【题型】解答题　【知识点】平面几何　【难度】easy
如图, 在 $\triangle ABC$ 中, 点 $D, E, F$ 分别在边 $AB, AC, BC$ 上, 连接 $DE$、$EF$, 已知 $ED // BC$, $EF // AB$, $AD = 3$, $DB = 9$。

(1) 求 $\dfrac{BF}{FC}$ 的值；
(2) 若 $\triangle ABC$ 的面积为 16, 求四边形 $BFED$ 的面积。
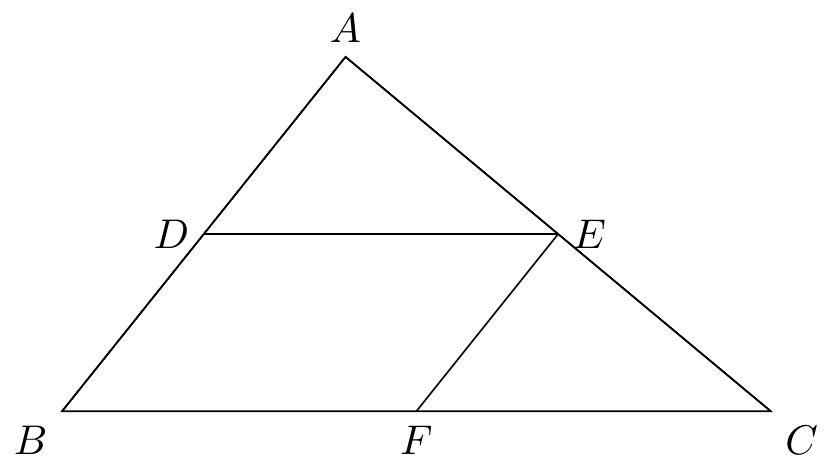
【解答】
(1) 解：$\because ED // BC$, $EF // AB$

$\dfrac{AD}{DB} = \dfrac{AE}{EC}$, $\dfrac{BF}{FC} = \dfrac{AE}{EC}$

$\dfrac{AD}{DB} = \dfrac{BF}{FC}$

$\because AD = 3$, $DB = 9$

$\dfrac{BF}{FC} = \dfrac{3}{9} = \dfrac{1}{3}$

(2) 解：$\because AD = 3$, $DB = 9$

$AB = AD + DB = 12$

$\because ED // BC$

$\triangle ADE \sim \triangle ABC$

$\triangle ADE$ 与 $\triangle ABC$ 的相似比是：$\dfrac{AD}{AB} = \dfrac{3}{12} = \dfrac{1}{4}$

$\dfrac{S_{\triangle ADE}}{S_{\triangle ABC}} = \left( \dfrac{AD}{AB} \right)^2 = \dfrac{1}{16}$

$\triangle ABC$ 的面积为 16

$S_{\triangle ADE} = 1$

$\because EF // AB$

$\triangle EFC \sim \triangle ABC$

由 (1) 知 $BF : FC = 1:3$

$FC : BC = 3:4$

$\dfrac{S_{\triangle EFC}}{S_{\triangle ABC}} = \left( \dfrac{FC}{BC} \right)^2 = \left( \dfrac{3}{4} \right)^2 = \dfrac{9}{16}$

$S_{\triangle EFC} = 9$

四边形 $BFED$ 的面积为 $S_{\triangle ABC} - S_{\triangle ADE} - S_{\triangle EFC} = 16 - 1 - 9 = 6$